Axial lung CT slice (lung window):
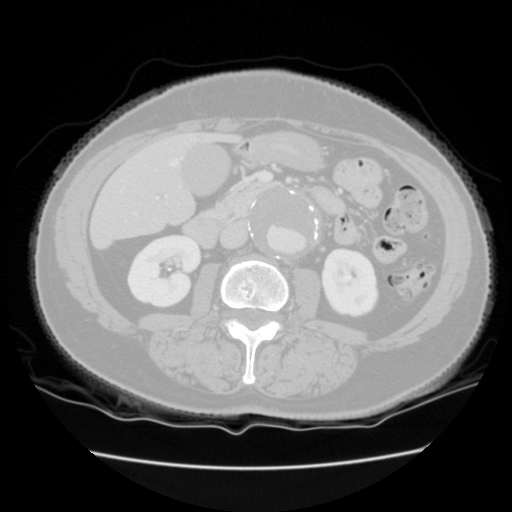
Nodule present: no